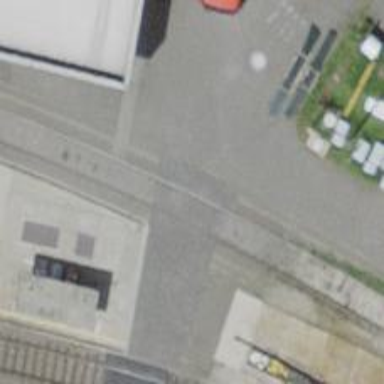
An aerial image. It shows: Railway yard used for servicing trains.